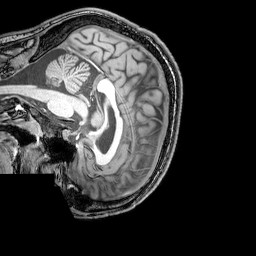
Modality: T1w
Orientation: sagittal
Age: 25
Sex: male
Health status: healthy
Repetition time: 0.081 s
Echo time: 0.037 s